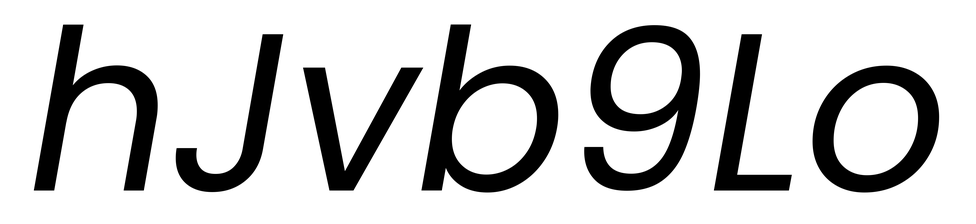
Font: Poppins-Italic